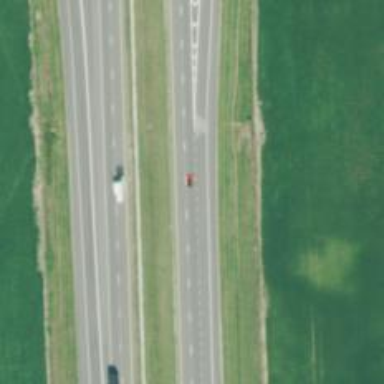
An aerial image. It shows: Motorway junction.